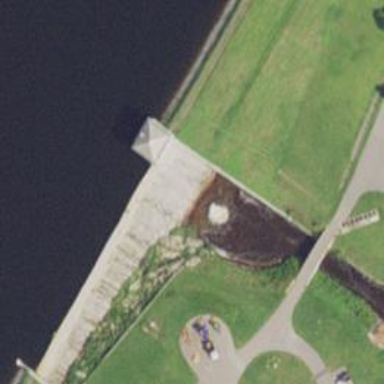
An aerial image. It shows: Dam across waterway.